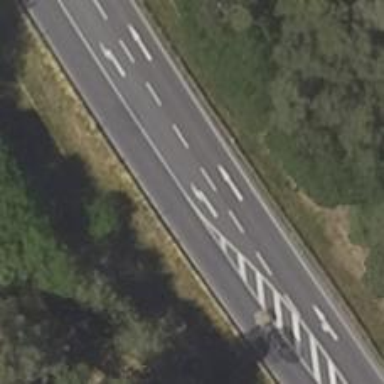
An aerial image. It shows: Asphalt primary motorway.